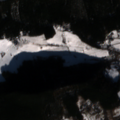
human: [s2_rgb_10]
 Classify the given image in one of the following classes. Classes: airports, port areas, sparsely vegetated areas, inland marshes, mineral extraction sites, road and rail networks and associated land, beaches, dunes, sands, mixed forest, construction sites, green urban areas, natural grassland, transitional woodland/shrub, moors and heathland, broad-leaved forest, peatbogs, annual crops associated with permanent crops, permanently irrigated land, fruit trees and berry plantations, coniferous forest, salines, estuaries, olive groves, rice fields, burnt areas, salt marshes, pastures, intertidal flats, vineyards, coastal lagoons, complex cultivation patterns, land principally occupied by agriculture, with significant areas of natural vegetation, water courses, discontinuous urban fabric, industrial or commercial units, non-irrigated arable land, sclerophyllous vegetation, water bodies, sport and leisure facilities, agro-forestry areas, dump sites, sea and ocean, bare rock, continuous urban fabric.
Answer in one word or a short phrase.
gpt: discontinuous urban fabric, pastures, complex cultivation patterns, coniferous forest